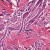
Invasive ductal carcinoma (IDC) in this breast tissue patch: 0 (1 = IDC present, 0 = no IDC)